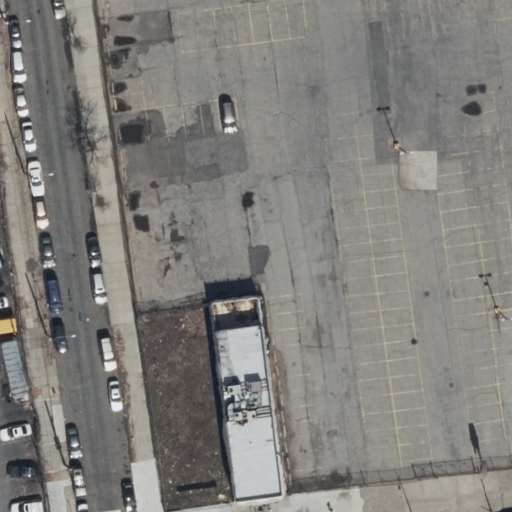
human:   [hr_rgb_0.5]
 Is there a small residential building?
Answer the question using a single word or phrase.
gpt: no

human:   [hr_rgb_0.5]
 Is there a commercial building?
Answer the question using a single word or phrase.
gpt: no

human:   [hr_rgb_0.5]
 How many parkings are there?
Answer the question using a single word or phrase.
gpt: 2

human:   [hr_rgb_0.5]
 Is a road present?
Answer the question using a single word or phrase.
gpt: yes

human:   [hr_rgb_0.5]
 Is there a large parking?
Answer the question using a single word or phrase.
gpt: yes

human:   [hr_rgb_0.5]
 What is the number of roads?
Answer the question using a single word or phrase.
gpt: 7

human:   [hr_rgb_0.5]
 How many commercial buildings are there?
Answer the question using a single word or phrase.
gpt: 0

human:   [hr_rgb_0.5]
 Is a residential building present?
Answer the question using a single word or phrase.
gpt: yes

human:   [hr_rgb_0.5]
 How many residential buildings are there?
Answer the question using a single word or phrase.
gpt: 1

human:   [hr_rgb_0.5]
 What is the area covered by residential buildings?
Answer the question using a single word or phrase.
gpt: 361m2

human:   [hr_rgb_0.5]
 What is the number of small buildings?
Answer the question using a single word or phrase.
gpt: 0

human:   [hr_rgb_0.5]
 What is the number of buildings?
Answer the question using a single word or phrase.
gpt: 1

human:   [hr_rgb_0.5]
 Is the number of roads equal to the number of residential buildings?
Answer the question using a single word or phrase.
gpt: no

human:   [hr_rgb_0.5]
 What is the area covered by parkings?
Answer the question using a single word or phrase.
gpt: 6777m2

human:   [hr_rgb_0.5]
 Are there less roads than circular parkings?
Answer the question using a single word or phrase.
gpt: no

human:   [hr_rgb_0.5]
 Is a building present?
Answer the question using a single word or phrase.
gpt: yes

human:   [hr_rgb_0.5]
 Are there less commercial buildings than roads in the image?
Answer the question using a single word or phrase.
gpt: yes

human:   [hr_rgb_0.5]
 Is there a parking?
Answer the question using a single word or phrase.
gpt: yes

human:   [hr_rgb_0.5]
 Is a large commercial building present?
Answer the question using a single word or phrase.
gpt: no

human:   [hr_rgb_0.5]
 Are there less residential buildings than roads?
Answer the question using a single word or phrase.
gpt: yes

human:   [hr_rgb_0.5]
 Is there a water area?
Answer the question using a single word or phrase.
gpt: no

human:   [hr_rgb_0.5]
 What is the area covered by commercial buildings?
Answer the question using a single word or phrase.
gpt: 0m2

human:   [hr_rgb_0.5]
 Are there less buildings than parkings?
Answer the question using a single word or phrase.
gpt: yes

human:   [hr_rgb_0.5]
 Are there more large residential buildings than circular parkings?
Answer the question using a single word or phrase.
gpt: no

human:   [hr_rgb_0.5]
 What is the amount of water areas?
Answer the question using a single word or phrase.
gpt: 0

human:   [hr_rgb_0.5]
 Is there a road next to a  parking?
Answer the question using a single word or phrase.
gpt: yes

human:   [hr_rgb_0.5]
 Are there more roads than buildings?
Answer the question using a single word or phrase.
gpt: yes

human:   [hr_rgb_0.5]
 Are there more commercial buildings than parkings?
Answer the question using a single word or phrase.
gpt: no

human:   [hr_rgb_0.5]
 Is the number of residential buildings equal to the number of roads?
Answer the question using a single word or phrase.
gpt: no

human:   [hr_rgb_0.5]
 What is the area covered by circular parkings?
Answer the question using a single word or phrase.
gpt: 0m2

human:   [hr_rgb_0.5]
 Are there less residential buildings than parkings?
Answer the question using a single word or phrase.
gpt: yes

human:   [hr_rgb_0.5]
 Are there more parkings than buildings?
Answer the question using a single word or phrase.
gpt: yes

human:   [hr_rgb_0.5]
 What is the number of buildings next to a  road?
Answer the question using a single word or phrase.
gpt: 1

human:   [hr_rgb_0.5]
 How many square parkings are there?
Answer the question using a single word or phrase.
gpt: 0

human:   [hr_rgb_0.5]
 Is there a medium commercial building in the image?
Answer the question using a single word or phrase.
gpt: no

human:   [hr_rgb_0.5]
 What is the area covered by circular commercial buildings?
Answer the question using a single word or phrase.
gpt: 0m2

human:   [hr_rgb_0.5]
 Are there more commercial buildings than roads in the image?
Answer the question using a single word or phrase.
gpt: no

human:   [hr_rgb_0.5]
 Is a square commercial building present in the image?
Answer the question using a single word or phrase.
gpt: no

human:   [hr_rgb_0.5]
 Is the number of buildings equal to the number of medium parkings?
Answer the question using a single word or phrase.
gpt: yes

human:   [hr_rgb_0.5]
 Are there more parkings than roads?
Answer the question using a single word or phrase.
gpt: no

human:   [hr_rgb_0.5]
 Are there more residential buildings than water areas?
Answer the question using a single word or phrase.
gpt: yes

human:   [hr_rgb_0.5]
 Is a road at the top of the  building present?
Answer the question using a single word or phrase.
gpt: yes

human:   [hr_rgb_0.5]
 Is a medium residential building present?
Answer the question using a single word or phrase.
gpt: yes

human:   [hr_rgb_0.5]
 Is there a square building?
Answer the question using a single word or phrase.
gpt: no

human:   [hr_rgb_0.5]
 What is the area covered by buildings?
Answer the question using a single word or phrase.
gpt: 361m2

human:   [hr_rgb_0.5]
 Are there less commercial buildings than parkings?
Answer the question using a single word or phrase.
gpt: yes

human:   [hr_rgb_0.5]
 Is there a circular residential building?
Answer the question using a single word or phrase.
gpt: no

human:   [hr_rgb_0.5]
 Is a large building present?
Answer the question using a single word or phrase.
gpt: no

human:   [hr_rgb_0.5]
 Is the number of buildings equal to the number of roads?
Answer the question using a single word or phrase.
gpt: no

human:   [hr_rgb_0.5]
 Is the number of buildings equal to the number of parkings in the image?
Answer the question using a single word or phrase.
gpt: no

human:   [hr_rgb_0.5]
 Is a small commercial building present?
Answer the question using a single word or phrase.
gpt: no

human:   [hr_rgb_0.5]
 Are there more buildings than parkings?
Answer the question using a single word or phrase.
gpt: no

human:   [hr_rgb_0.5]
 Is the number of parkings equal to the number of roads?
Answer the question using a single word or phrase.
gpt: no

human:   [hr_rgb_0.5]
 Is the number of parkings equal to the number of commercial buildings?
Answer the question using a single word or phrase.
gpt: no

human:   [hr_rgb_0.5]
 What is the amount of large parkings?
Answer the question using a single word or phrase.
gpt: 1

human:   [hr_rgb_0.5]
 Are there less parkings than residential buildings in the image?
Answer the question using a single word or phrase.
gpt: no

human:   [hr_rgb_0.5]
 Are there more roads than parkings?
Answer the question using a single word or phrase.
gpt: yes

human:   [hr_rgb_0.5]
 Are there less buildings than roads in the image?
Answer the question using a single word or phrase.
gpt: yes

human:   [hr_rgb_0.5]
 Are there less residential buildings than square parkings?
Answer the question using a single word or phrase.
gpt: no

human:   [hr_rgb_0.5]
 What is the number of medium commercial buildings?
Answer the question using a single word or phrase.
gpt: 0

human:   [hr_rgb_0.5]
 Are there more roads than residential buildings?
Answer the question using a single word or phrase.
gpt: yes

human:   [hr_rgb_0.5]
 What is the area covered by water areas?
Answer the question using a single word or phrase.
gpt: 0m2

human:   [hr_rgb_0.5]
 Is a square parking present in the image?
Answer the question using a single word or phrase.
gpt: no

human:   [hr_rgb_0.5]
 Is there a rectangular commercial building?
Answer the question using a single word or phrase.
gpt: no